Field crop: maize
Growth stage: 2
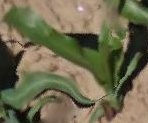
Species: maize